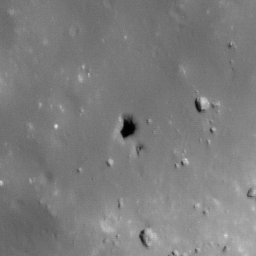
Pit: Jackson 5
Host crater: Jackson
Host type: impact_melt
Lunar coordinates: latitude 22.306, longitude 197.085